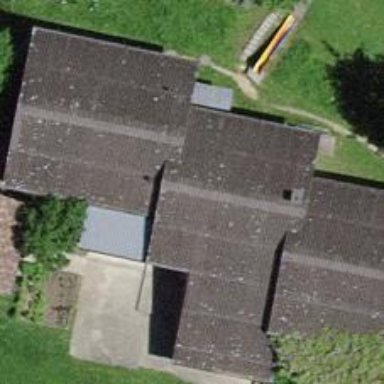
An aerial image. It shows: Kindergarten.